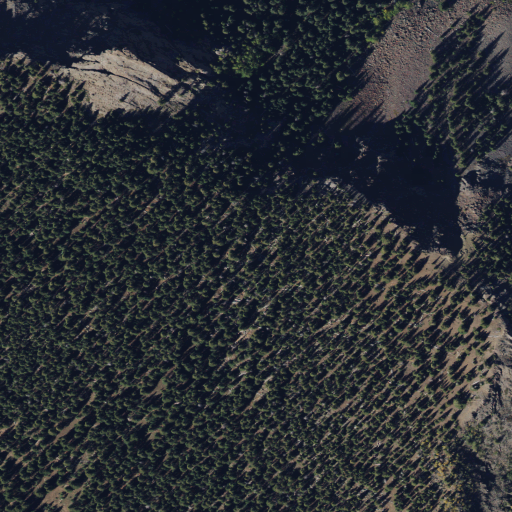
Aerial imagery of cliff(s) in Utah named Donkey Point containing evergreen forest, shrub, and mixed forest